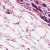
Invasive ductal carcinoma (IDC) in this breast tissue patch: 0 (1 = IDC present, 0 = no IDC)